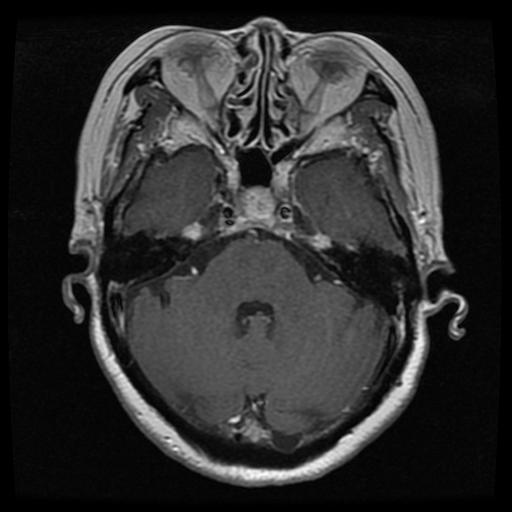
Label: pituitary